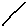
Label: line